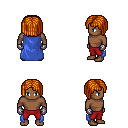
a pixel art fantasy rpg character, male body template, human, dark skin, blue cape, red pants, dark blonde pageboy hairstyle, metal gloves, four views (front, back, left, right), 2x2 character sprite sheet, small pixel art, hard edges, no anti-aliasing